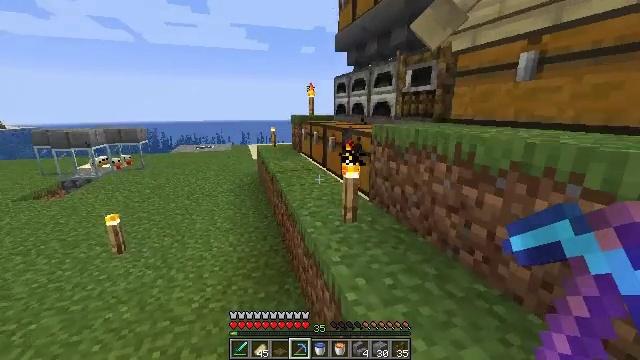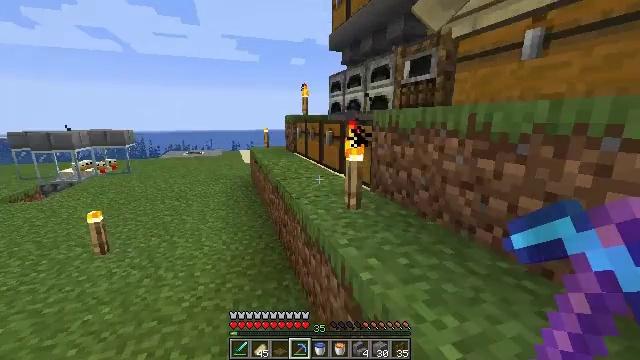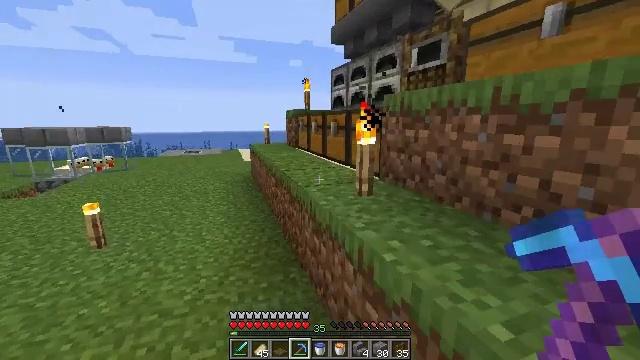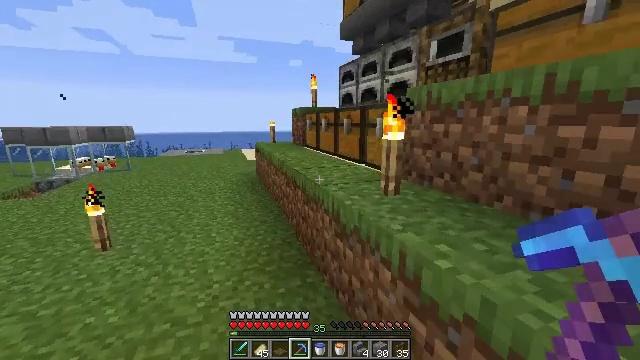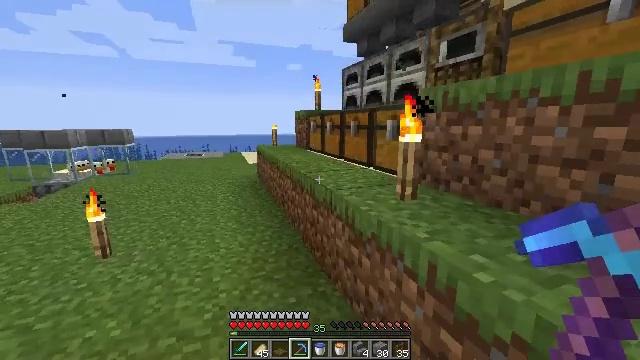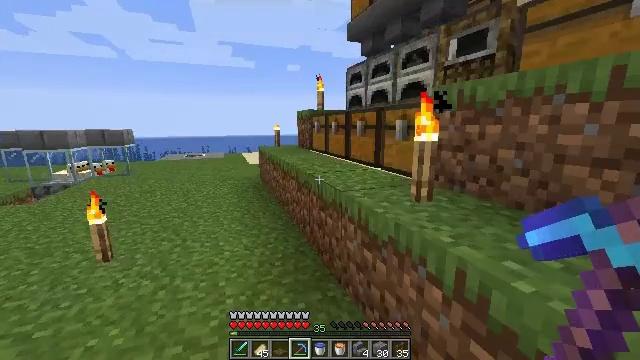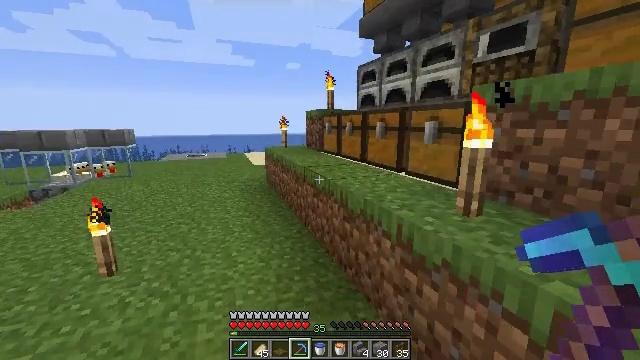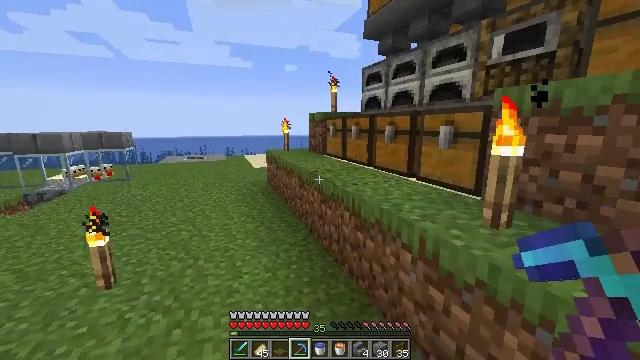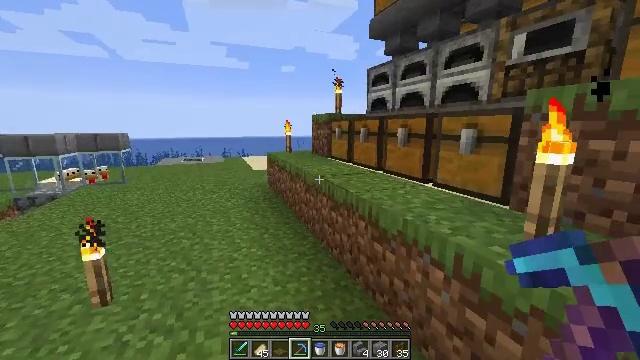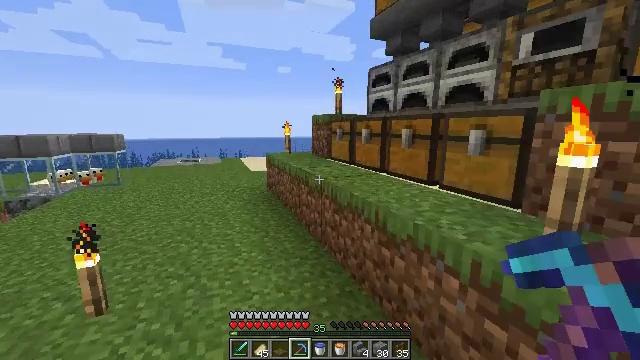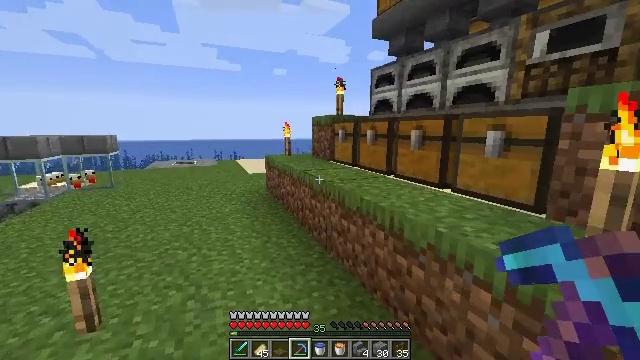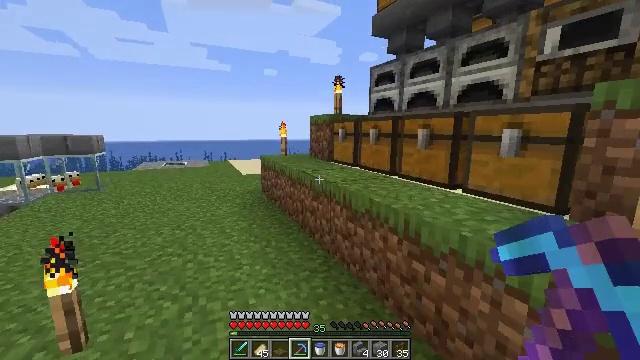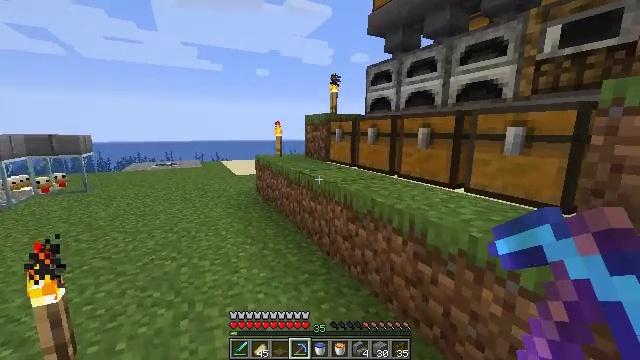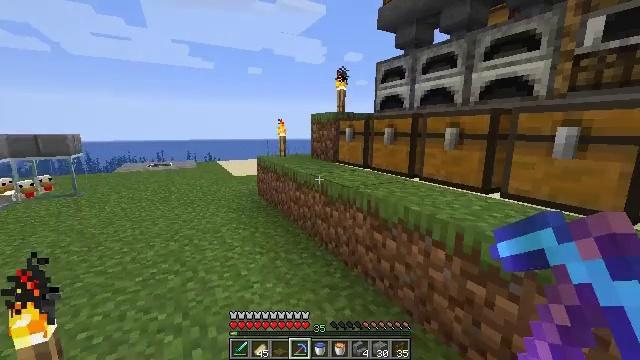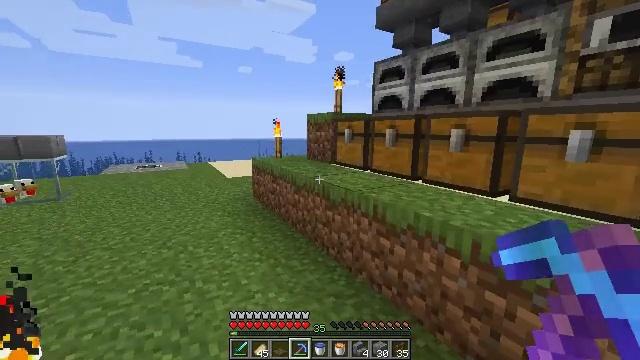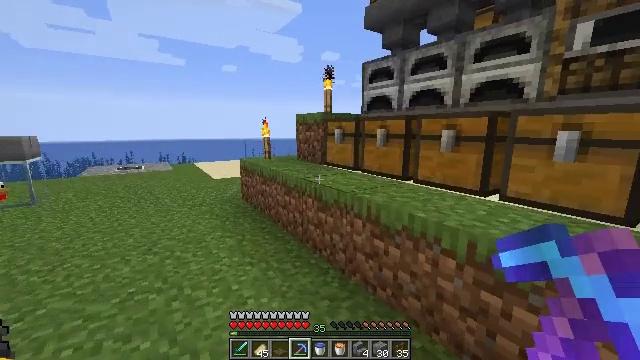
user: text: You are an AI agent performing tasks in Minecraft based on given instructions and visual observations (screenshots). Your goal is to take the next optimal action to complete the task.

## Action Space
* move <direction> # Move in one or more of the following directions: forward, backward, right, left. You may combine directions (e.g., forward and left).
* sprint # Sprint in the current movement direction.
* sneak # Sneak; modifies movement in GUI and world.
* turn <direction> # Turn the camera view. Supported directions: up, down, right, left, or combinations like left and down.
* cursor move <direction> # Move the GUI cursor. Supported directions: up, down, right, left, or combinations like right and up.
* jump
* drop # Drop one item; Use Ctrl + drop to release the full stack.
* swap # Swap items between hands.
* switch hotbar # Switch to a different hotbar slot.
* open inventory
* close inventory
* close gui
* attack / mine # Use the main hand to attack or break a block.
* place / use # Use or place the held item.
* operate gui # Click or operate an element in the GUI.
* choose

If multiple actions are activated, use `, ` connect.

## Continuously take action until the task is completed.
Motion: motion action
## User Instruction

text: Open the crafting table to make flint and steel with iron and flint.
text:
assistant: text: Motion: move forward and move left, turn right and up
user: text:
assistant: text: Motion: move forward and move left
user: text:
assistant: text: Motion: move forward and move left
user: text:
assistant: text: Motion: move forward and move left
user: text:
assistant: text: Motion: move forward and move left
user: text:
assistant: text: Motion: move forward and move left
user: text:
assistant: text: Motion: move forward and move left
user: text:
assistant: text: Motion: move forward and move left
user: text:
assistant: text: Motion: move forward and move left
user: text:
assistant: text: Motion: move forward and move left, turn right
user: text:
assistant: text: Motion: move forward and move left, turn right
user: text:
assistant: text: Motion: move forward and move left, turn right
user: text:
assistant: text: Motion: move forward and move left, turn right
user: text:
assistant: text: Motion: move forward and move left, turn right
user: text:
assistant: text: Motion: move forward and move left, turn right
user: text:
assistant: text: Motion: move forward and move left, turn right
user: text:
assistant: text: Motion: move forward and move left, turn right
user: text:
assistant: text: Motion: move forward and move left, turn right
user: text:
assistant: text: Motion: move forward and move left, turn right
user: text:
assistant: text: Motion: move forward and move left, turn right
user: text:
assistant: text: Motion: move forward and move left, turn right
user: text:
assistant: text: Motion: move forward and move left, turn right
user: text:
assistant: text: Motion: move forward and move left, turn right
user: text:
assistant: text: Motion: move forward and move left, turn right
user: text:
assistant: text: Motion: move forward and move left, turn right
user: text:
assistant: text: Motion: move forward, turn right
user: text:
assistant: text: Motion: move forward, turn right
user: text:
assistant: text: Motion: turn right
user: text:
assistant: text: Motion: use / place
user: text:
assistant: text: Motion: use / place